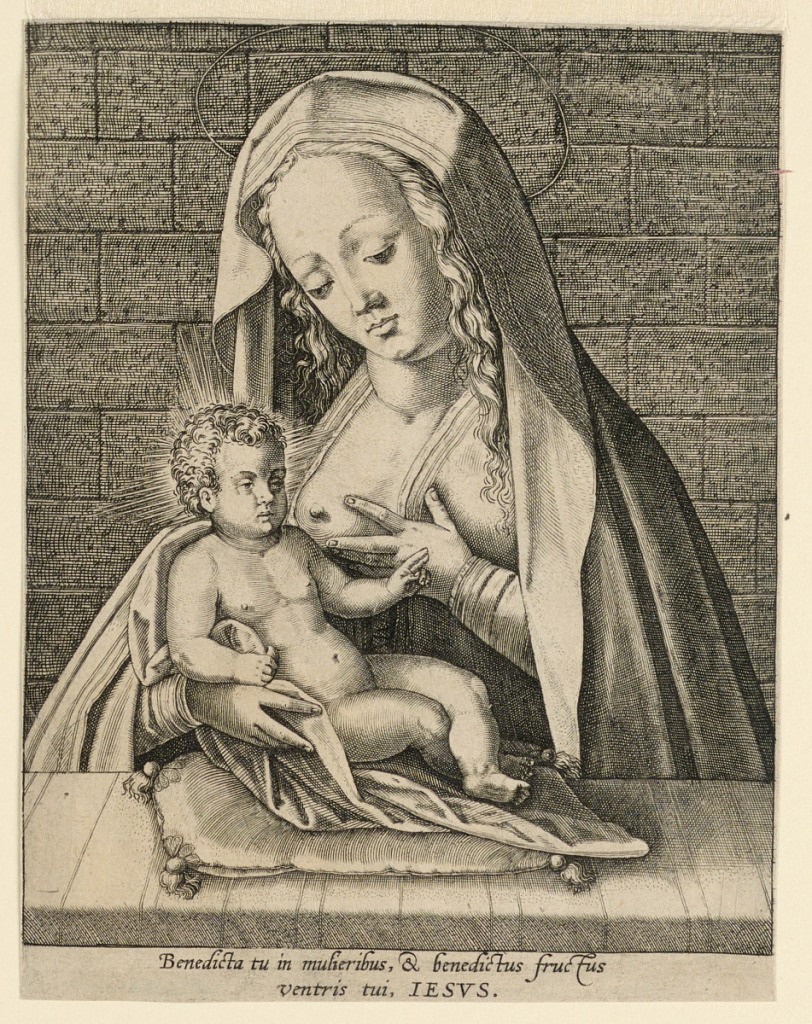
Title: The Madonna and Child
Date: ca. 1575
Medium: Engraving on paper
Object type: Print
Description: Half-length figure of the Virgin, behind a parapet on which the Christ Child is seated, offering her breast to Him.